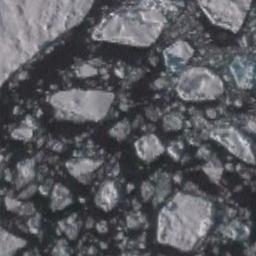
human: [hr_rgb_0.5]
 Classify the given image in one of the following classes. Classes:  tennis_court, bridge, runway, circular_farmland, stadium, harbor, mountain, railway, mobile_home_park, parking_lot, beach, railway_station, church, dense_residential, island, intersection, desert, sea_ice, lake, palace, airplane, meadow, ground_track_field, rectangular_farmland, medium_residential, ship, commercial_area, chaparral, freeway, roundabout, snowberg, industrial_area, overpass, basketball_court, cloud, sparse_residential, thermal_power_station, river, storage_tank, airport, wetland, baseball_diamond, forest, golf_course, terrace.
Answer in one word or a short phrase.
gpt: sea_ice